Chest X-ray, PA view. Patient: 36 years old, sex F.
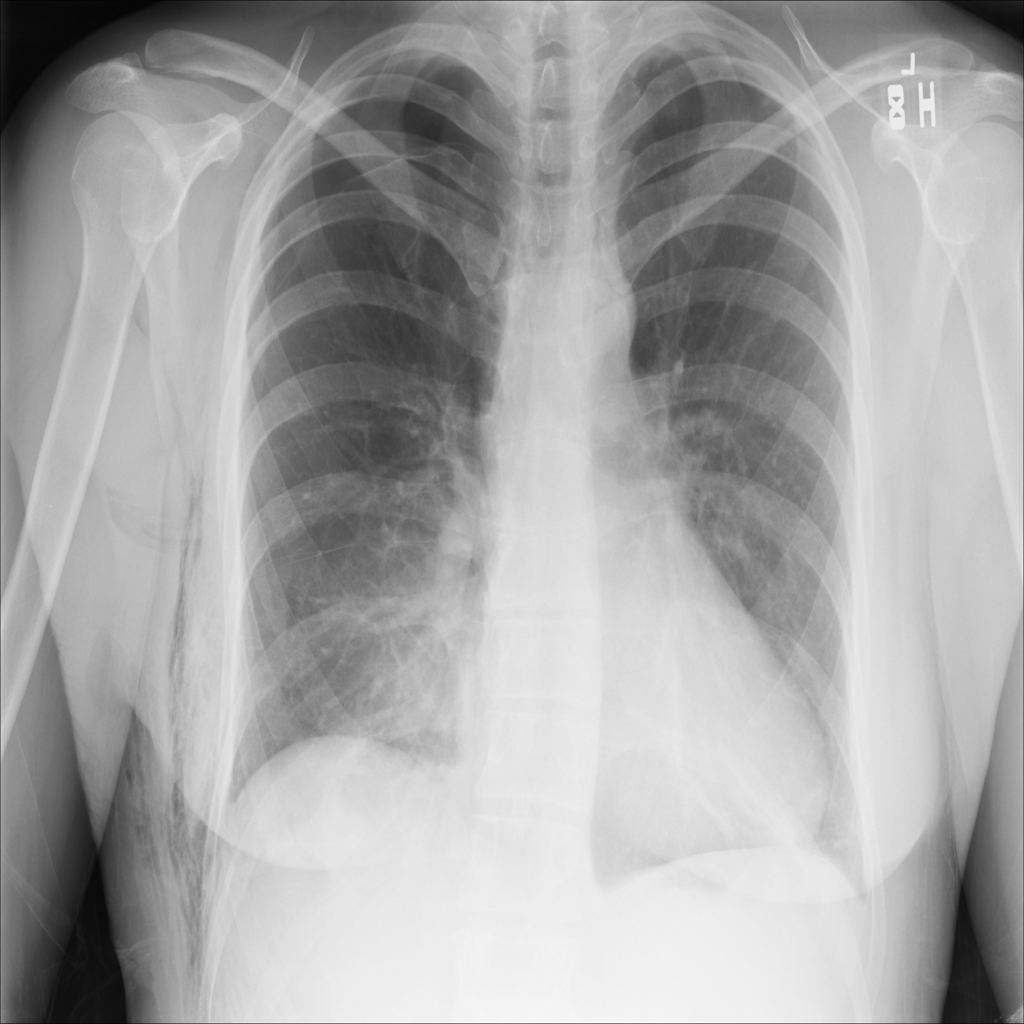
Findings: Atelectasis, Emphysema, Infiltration, Pneumothorax